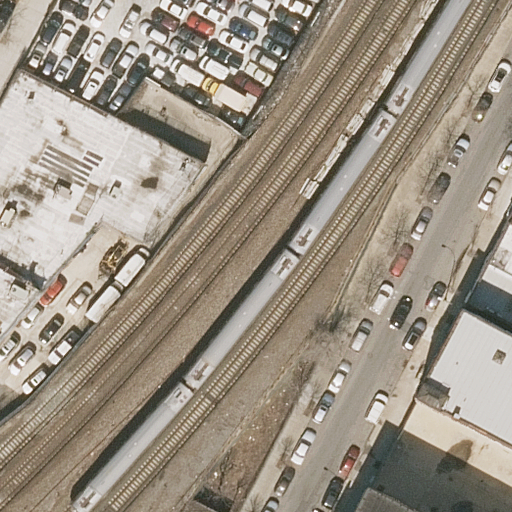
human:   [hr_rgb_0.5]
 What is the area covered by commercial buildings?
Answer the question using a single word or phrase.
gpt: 0m2

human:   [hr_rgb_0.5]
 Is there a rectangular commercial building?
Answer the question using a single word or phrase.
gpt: no

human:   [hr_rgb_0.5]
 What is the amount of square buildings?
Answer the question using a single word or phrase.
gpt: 0

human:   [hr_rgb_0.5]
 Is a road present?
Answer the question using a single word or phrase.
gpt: yes

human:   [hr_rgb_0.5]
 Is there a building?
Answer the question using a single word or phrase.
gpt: yes

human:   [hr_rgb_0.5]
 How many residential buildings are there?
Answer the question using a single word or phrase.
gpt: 5

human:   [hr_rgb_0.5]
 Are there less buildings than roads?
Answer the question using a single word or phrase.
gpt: no

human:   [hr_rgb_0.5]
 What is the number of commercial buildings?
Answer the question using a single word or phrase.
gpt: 0

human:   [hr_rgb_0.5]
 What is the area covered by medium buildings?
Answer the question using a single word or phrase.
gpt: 0m2

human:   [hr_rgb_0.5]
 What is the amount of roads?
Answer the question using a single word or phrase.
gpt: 3

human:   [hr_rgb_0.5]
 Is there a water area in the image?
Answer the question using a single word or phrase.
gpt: no

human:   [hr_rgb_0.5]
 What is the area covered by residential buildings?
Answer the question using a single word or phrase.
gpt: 3534m2

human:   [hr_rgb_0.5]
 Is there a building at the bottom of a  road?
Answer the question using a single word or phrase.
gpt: yes

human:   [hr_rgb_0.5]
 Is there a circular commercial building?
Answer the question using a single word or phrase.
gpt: no

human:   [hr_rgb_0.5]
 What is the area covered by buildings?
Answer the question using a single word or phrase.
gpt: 3534m2

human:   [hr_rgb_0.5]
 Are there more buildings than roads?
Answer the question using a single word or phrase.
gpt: yes

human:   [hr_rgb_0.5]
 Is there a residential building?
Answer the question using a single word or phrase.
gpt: yes

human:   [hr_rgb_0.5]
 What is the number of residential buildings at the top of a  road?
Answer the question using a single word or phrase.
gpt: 0

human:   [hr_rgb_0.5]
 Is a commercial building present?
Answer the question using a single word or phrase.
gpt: no

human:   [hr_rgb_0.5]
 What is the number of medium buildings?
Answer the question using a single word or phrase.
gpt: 0

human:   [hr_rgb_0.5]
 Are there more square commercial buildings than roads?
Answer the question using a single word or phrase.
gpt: no

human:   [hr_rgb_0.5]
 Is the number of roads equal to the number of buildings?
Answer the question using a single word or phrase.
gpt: no

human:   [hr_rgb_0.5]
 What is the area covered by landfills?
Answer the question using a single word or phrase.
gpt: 0m2

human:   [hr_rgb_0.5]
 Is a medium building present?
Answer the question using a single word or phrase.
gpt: no

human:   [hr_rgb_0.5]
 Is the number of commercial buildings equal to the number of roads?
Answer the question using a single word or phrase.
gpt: no

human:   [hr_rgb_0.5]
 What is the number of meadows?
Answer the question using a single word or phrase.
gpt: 0

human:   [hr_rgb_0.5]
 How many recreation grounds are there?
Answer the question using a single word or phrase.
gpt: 0

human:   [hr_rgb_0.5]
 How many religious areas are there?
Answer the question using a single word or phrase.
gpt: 0

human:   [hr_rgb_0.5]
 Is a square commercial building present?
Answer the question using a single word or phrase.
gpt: no

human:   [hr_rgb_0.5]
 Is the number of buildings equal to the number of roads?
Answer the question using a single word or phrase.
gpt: no

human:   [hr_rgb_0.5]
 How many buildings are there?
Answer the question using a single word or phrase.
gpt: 5

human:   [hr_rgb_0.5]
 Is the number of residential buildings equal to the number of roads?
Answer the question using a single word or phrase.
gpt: no

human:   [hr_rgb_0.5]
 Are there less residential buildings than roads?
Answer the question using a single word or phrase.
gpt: no

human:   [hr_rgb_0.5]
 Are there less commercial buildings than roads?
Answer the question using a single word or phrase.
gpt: yes

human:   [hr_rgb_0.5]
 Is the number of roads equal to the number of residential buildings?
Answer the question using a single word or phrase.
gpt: no

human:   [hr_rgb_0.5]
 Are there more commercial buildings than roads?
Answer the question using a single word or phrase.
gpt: no

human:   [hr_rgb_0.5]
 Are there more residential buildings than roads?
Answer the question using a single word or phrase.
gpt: yes

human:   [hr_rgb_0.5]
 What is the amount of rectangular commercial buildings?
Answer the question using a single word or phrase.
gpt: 0

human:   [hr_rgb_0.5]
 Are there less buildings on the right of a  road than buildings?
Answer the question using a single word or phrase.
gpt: yes

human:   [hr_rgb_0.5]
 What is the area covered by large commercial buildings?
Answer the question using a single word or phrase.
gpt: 0m2

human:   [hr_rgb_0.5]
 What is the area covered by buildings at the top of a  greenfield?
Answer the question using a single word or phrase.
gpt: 0m2

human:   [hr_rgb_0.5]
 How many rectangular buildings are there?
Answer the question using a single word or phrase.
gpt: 3

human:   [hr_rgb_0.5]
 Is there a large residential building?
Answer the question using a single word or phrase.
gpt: yes

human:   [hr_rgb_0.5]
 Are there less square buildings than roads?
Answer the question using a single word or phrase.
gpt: yes

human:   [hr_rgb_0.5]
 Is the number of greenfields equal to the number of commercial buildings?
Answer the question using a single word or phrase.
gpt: yes

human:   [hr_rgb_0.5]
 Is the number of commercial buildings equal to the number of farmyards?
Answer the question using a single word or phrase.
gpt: yes

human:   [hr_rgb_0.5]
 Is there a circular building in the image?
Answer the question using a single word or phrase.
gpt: no

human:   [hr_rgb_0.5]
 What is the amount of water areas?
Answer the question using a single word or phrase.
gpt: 0

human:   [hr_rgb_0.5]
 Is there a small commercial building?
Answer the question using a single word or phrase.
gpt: no

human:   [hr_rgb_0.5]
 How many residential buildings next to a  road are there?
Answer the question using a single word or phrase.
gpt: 5

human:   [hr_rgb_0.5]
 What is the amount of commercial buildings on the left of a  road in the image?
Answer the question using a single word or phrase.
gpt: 0

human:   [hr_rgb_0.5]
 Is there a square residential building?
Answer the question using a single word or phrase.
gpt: no

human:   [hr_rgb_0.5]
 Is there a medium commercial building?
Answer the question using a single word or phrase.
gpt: no

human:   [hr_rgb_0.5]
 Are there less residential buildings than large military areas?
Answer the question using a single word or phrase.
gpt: no

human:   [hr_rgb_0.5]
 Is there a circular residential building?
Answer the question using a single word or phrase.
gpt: no

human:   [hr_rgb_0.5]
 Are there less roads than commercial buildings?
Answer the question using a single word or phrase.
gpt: no

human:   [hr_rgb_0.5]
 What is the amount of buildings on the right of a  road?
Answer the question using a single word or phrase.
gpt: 4

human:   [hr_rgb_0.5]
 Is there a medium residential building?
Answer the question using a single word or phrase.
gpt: no

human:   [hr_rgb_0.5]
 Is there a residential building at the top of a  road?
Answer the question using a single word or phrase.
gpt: no

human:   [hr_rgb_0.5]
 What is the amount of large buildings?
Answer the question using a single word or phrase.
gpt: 4

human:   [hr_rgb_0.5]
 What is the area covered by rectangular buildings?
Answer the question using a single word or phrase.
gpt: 1446m2

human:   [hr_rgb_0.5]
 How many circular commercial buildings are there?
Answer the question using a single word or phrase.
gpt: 0

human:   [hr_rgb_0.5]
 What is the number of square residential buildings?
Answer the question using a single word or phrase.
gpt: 0

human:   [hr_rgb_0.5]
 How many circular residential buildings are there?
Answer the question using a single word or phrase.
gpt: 0